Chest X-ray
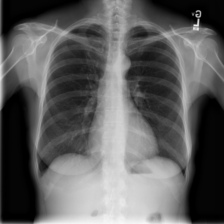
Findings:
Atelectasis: negative
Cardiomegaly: negative
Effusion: negative
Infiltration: negative
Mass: negative
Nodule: negative
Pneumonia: negative
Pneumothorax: negative
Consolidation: negative
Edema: negative
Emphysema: negative
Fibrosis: negative
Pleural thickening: negative
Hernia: negative